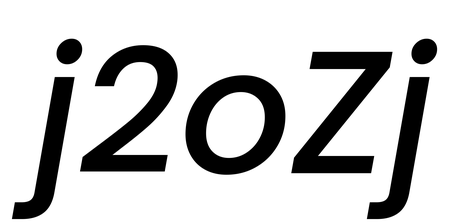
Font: Poppins-MediumItalic